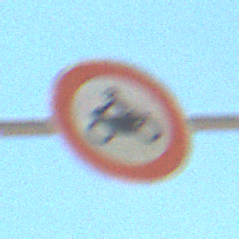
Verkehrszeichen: VerbotKraftraeder
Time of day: Midday
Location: Outdoor (Nature)
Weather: Clear
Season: NotSpecified
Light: Natural